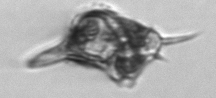
Label: Amylax